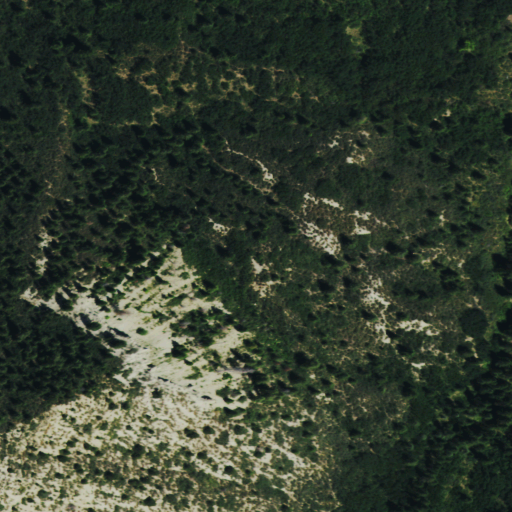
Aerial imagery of valley in Colorado named Spink Canyon containing only grassland